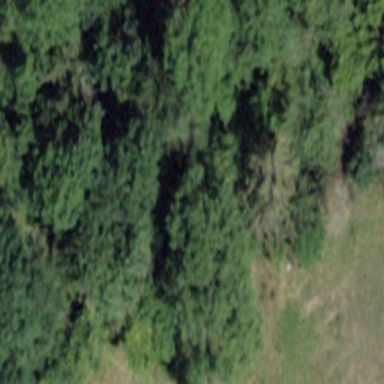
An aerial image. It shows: Forest area.